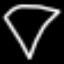
Label: diamond